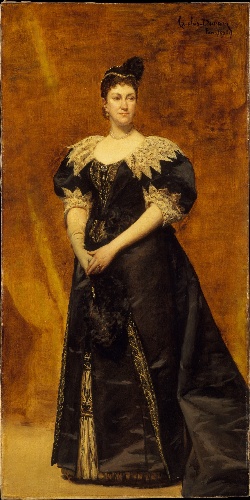
Title: Mrs. William Astor (Caroline Webster Schermerhorn, 1831–1908)
Artist: Carolus-Duran (Charles-Auguste-Emile Durant)
Artist bio: French, Lille 1837–1917 Paris
Date: 1890
Object type: Painting
Classification: Paintings
Medium: Oil on canvas
Dimensions: 83 1/2 x 42 1/4 in. (212.1 x 107.3 cm)
Department: European Paintings
Credit line: Gift of R. Thornton Wilson and Orme Wilson, 1949
Accession year: 1949
Repository: Metropolitan Museum of Art, New York, NY
Tags: Portraits|Women